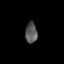
Tissue: skin
Cell type: Epithelial cells
Senescence score: 0.287
Nuclear area (px): 241
Mean DAPI intensity: 87.797